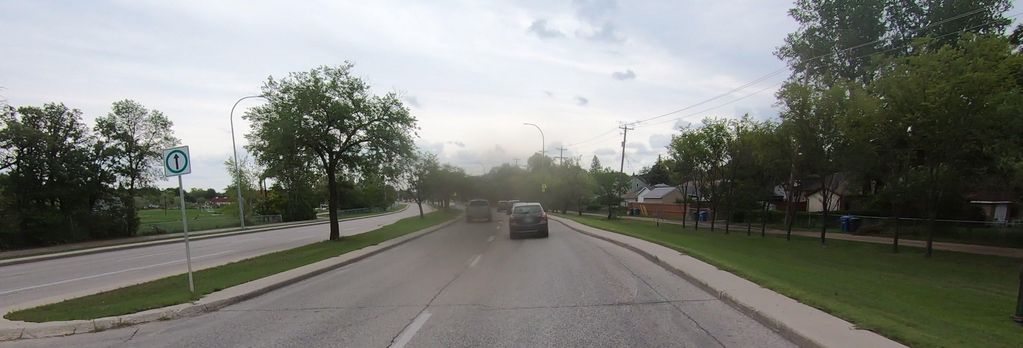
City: winnipeg